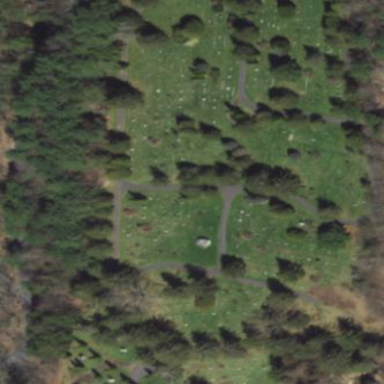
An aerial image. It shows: Cemetery.